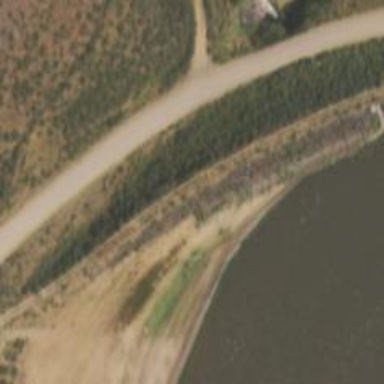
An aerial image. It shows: Track road with grade 1 quality leading to dam across waterway.